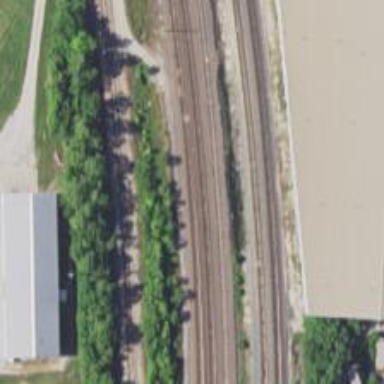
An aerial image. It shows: Railway siding with rails.